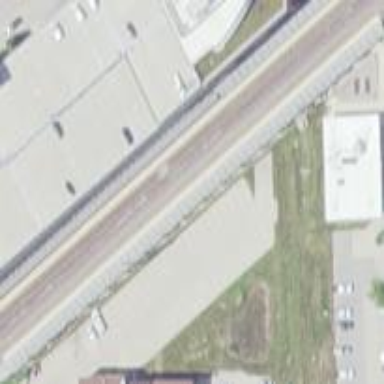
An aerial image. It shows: Concrete platform for public transport located next to railway platform.